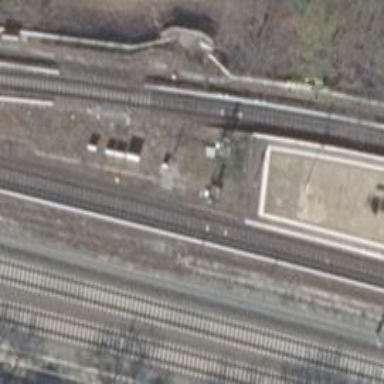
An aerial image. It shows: Railway signal.